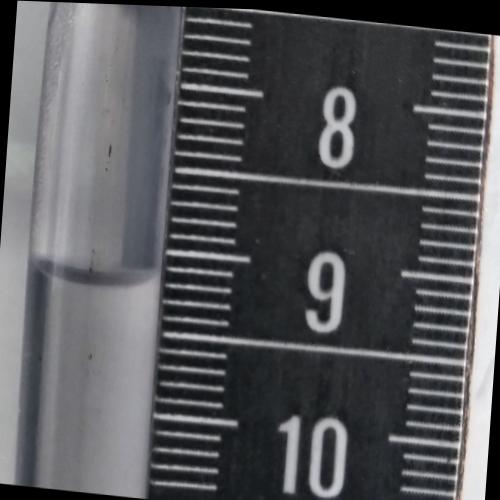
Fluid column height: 9.2 cm